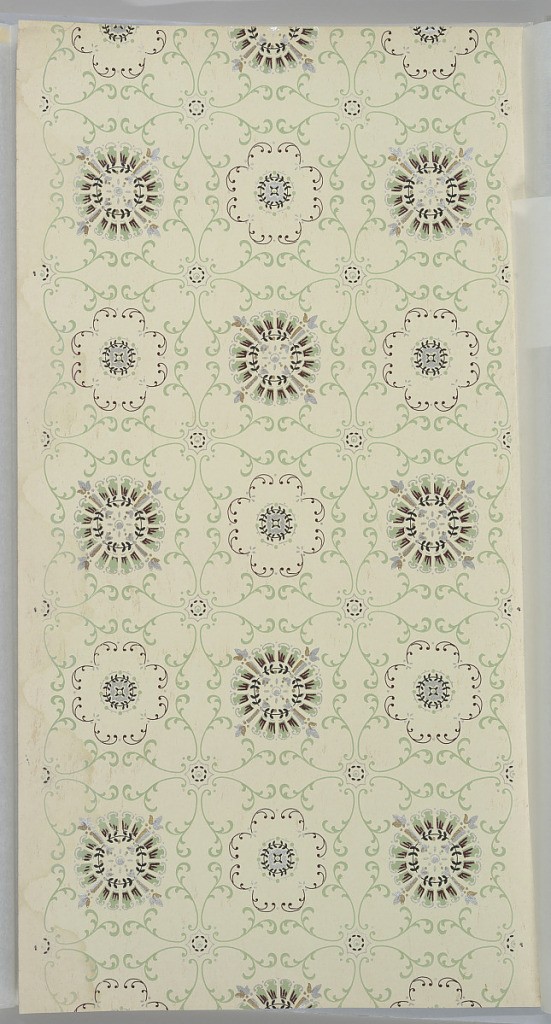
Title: Ceiling paper
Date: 1905–1915
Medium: Machine-printed paper, liquid mica
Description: Two different circular ornaments, one open the other more dense, separated by scolling foliate scrolls. Printed on off-white or light yellow ground.